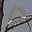
Label: 0